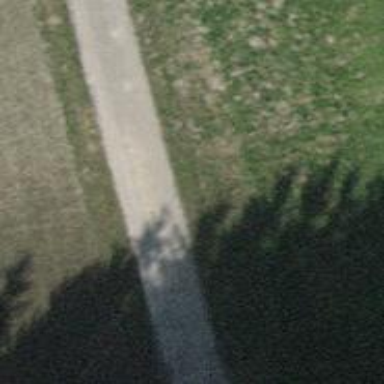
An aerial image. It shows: Asphalt track with grade1 tracktype.